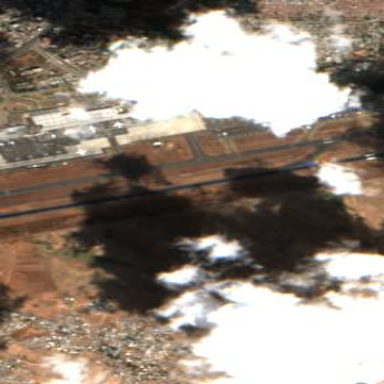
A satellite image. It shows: Area designated as runway within airport.